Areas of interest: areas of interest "New Shiwan Art Museum"
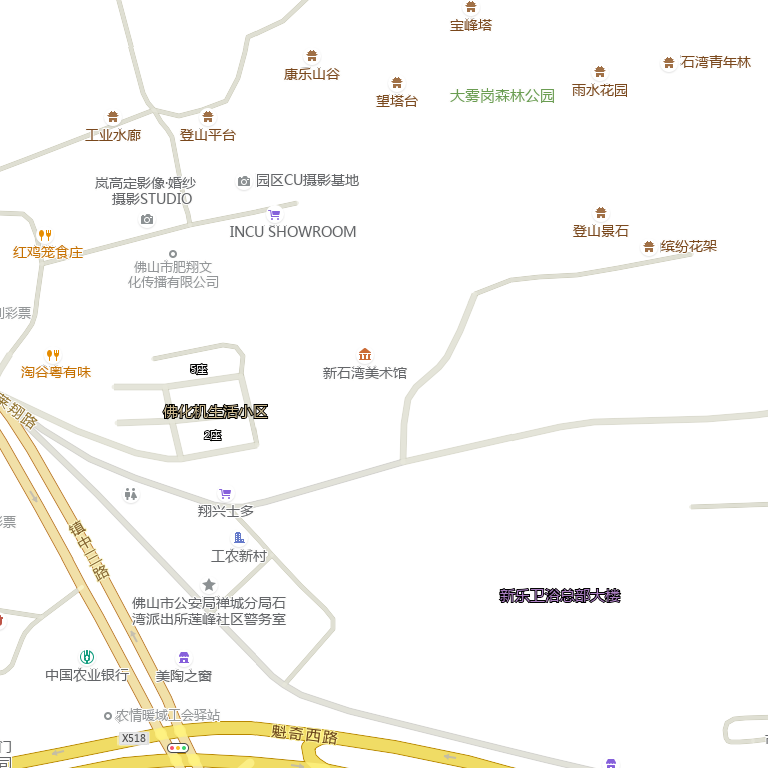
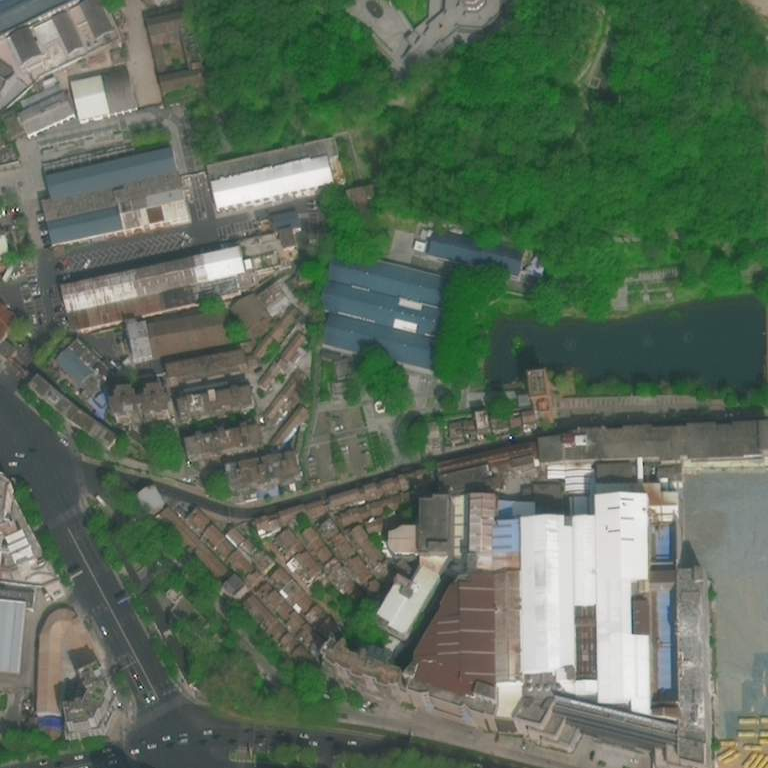